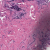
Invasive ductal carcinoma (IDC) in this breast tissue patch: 0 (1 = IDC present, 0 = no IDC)